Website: walmart
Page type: account-selection
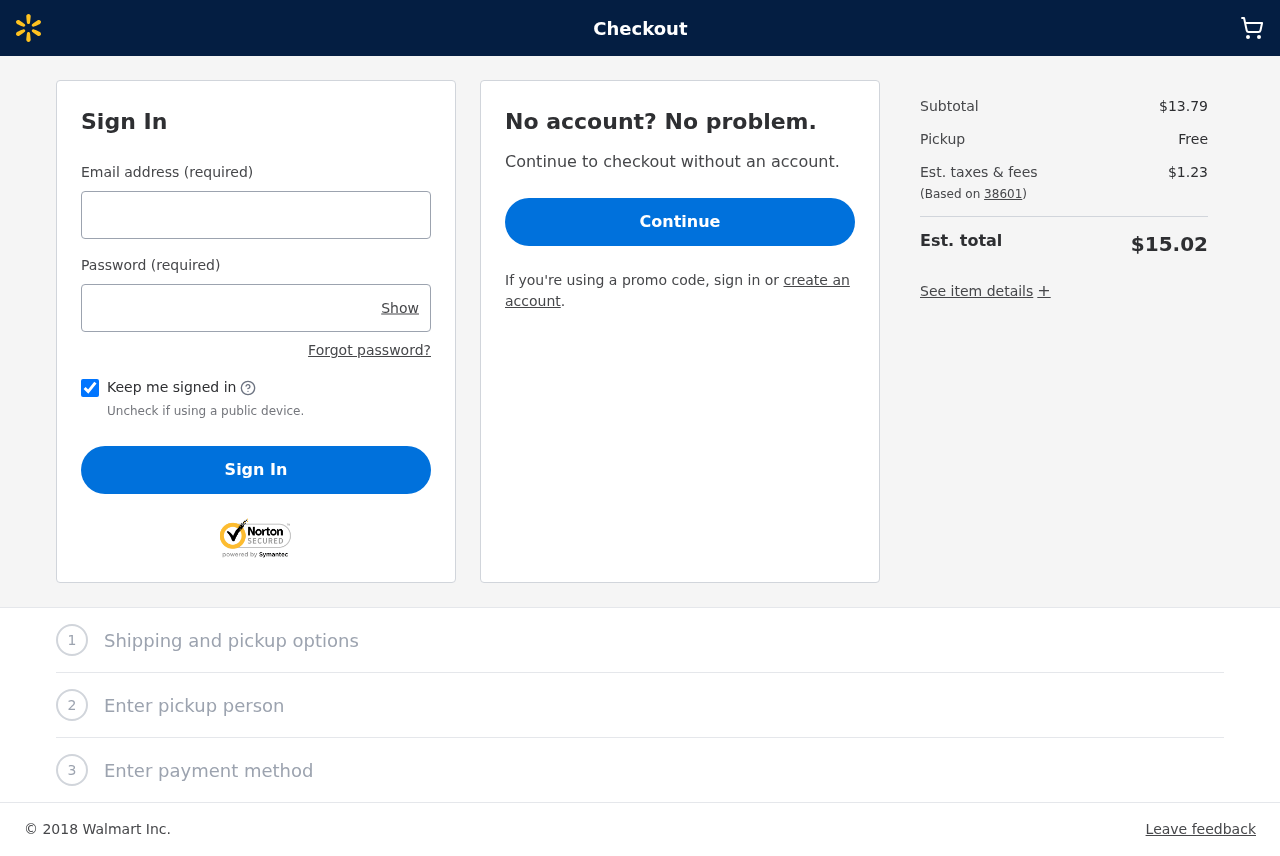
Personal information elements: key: PII_LOGIN_USERNAME
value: laura1883
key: PII_POSTCODE
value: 38601
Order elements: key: ORDER_SUBTOTAL
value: $13.79
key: ORDER_TAX
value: $1.23
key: ORDER_TOTAL
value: $15.02